Question: I want to vertical-aling my text in 'UIWebview':
'''
NSString *htmlString = [NSString stringWithFormat:@"<html><head></head><body> <div style="margin: 0 auto; text-align: center; height: 7em; line-height: 7em;background-color: %@; font-size: 25px; color:white">%@</div></body></html>", myColor, string];
[self.webView loadHTMLString:htmlString baseURL:nil];
'''

It vertical align, but it have a white border. I don't know what it is.
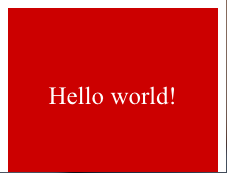
Answer: Try this...
'''
NSString *htmlString = [NSString stringWithFormat:@"<html><head></head><body style="width:100%%; margin:0px"> <div style="margin:0 auto; width:100%%; text-align: center; height: 7em; line-height: 7em;background-color: %@; font-size: 25px; color:white">%@</div></body></html>", @"#111111", @"Hello World...!!!"];
[webView loadHTMLString:htmlString baseURL:nil];
'''